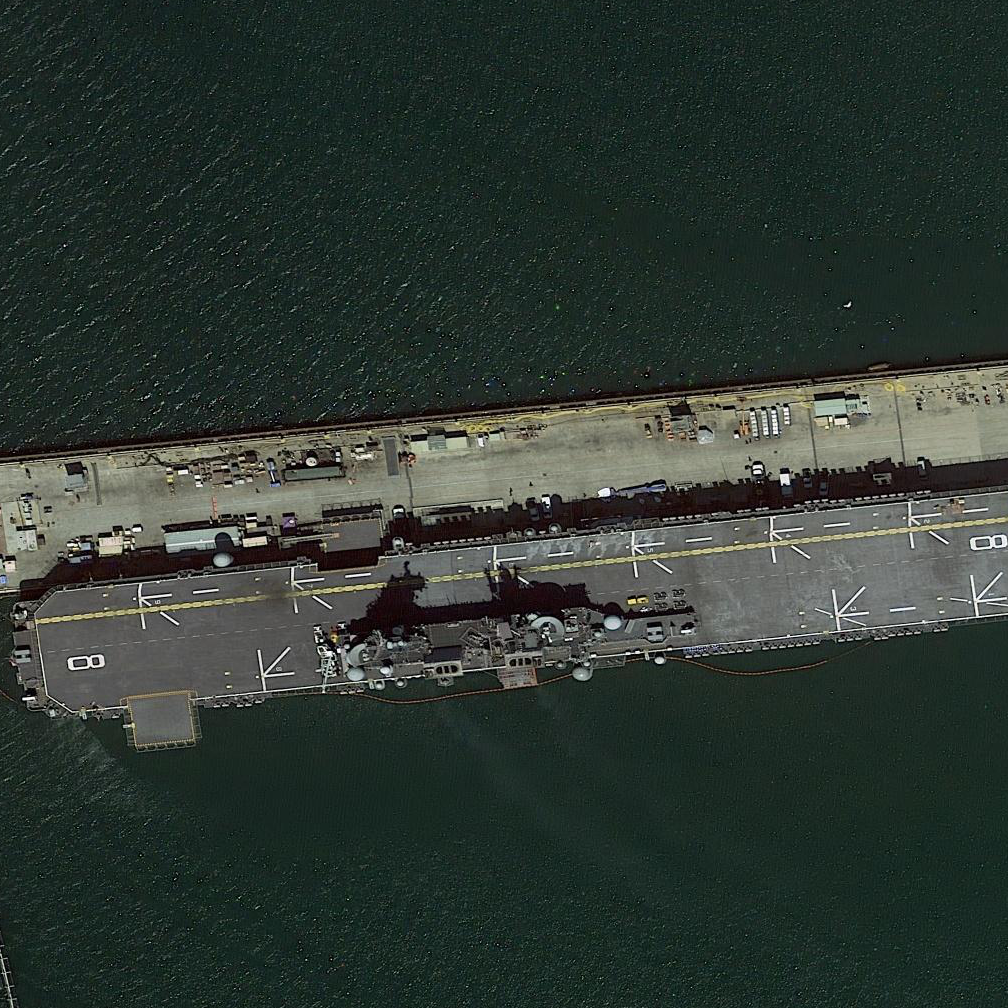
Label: assault